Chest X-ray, AP view. Patient: 18 years old, sex M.
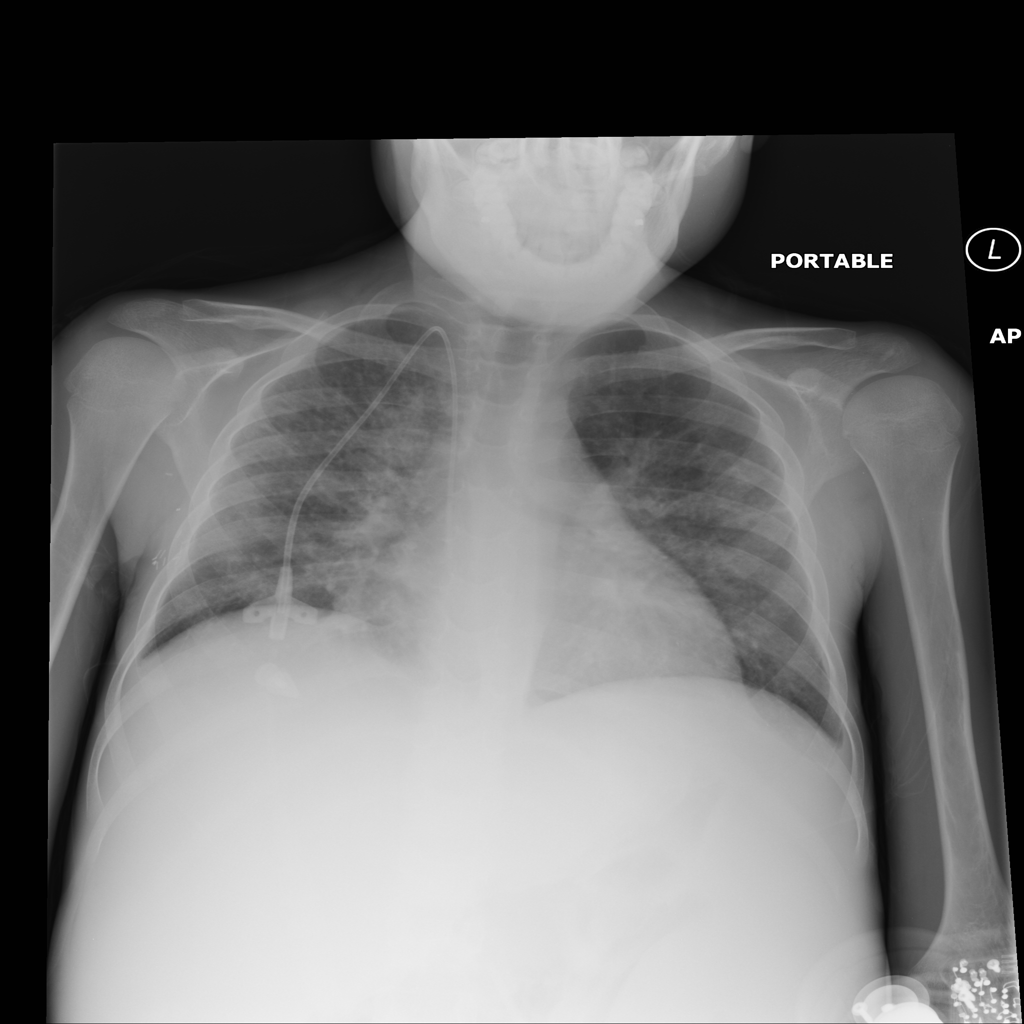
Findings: Nodule